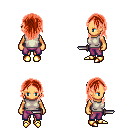
a pixel art fantasy rpg character, female body template, human, tanned skin, white sleeveless shirt, magenta pants, red long hairstyle, gold boots, dagger, four views (front, back, left, right), 2x2 character sprite sheet, small pixel art, hard edges, no anti-aliasing